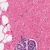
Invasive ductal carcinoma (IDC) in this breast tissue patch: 0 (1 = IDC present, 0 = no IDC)